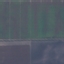
Land use / land cover: AnnualCrop